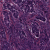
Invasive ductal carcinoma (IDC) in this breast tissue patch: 1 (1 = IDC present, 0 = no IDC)